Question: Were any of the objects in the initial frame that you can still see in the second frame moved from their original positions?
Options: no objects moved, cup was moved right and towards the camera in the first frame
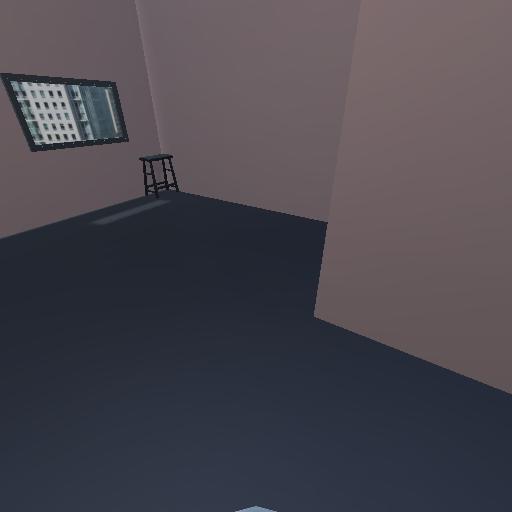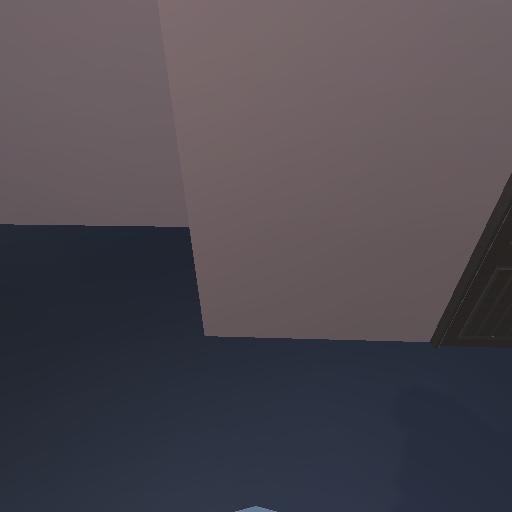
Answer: no objects moved